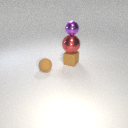
small brown rubber sphere in front of small brown rubber cube